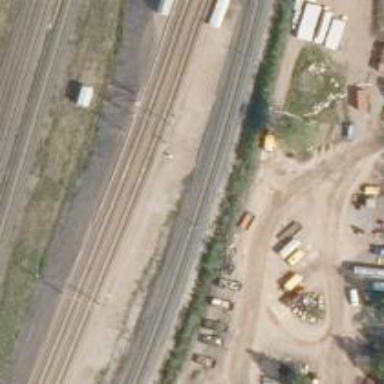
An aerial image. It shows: Railway signal.